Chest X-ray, AP view. Patient: 32 years old, sex F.
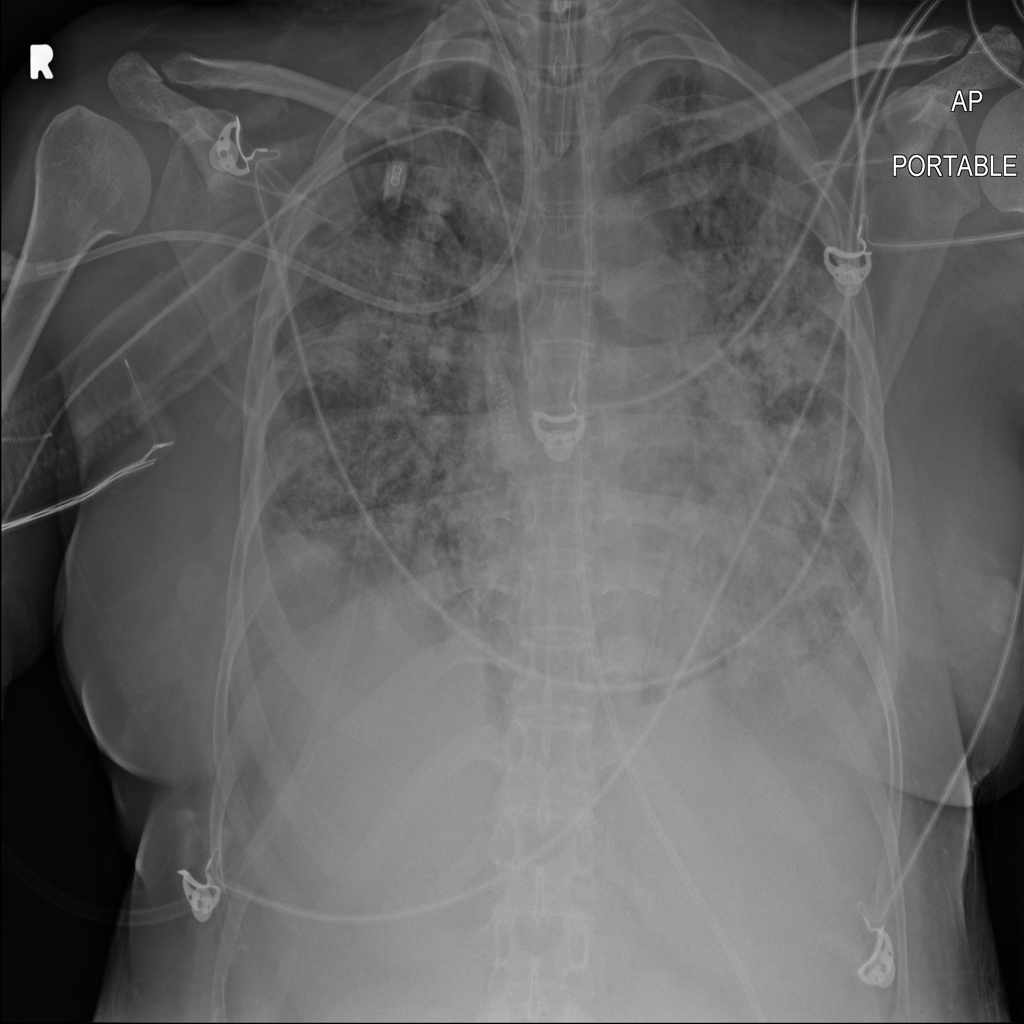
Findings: Infiltration